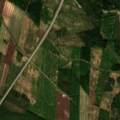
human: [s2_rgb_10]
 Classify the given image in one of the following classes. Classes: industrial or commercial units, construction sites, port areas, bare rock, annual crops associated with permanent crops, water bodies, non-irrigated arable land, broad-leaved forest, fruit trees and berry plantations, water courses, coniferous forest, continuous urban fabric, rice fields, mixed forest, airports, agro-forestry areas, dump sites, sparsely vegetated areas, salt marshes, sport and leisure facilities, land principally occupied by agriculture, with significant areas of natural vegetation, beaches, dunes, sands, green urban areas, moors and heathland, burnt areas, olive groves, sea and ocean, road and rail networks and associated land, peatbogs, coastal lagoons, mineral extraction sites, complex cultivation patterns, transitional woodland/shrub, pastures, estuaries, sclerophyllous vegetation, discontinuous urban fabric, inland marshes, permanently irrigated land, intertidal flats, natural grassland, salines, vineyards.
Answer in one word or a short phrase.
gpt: non-irrigated arable land, coniferous forest, mixed forest, transitional woodland/shrub